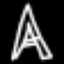
Label: The Eiffel Tower